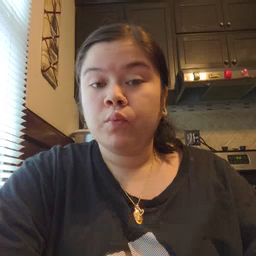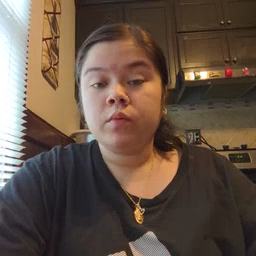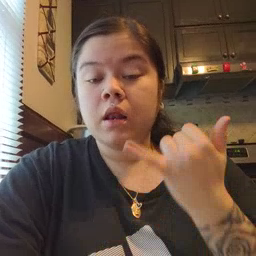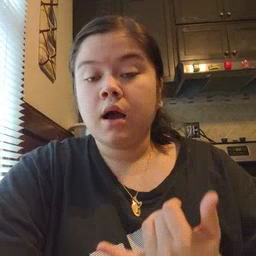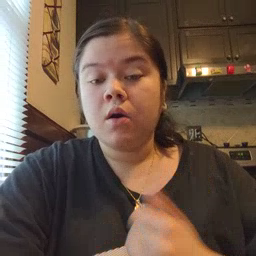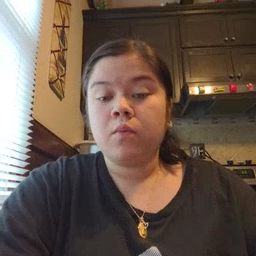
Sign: now